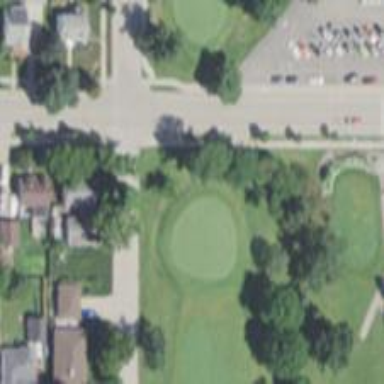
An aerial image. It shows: Golf hole.